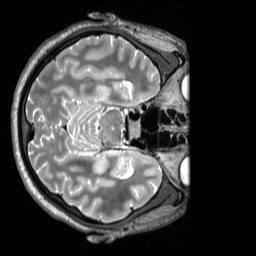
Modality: T2w
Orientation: axial
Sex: male
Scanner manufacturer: siemens
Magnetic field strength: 3 T
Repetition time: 3.2 s
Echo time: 0.409 s